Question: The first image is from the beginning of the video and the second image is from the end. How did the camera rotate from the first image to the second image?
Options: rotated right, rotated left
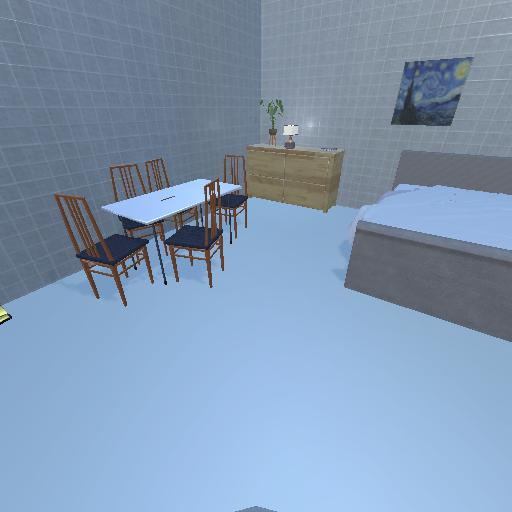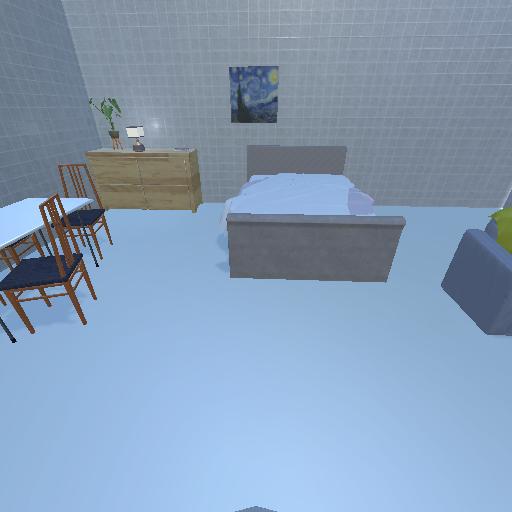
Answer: rotated right